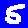
Digit: 5